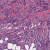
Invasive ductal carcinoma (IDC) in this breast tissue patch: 1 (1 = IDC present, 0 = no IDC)